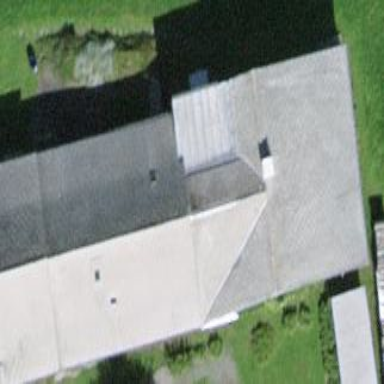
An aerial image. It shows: Detached building.